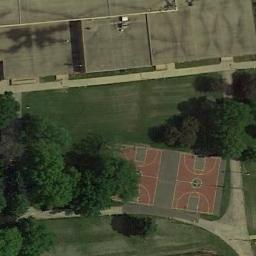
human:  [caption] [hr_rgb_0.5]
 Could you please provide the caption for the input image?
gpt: There are two basketball courts surrounded by trees and grass next to some buildings by the road .

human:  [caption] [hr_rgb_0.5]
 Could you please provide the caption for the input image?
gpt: Two basketball courts on the lawn with some trees and the open area beside .

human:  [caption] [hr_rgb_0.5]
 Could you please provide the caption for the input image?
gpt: The basketball courts on the lawn are next to the buildings,With some trees nearby .

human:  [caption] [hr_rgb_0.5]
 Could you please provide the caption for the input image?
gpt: There are two basketball courts on the lower left .

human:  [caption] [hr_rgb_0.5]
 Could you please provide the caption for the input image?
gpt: A building is next to two basketball courts .